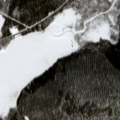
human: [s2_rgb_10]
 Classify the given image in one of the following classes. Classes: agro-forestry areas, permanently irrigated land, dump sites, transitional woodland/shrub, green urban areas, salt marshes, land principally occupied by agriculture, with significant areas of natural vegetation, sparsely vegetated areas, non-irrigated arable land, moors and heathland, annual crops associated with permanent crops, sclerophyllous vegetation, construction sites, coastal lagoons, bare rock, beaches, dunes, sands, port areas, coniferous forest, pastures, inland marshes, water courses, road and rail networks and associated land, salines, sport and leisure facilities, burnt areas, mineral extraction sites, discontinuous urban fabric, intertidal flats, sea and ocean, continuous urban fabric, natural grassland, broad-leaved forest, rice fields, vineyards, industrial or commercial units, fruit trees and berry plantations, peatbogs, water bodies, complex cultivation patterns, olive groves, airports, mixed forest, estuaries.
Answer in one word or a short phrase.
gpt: land principally occupied by agriculture, with significant areas of natural vegetation, coniferous forest, mixed forest, water bodies